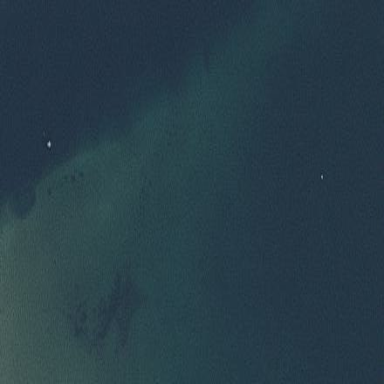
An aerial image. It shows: Shoal with sandy surface.